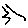
Label: zigzag